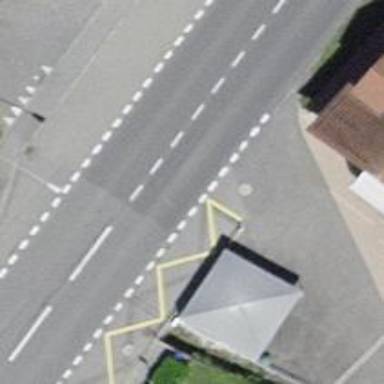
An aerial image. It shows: Asphalt platform for public transport.